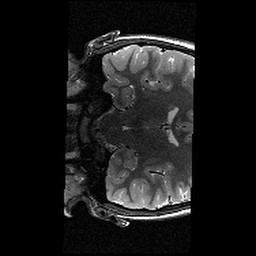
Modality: T2w
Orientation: coronal
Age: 11
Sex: female
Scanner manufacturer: siemens
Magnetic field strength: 3 T
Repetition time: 9.23 s
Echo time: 0.067 s